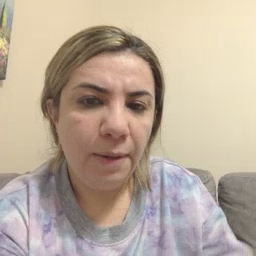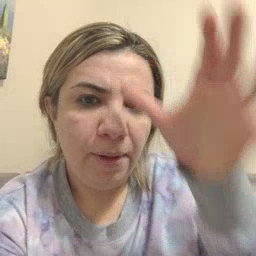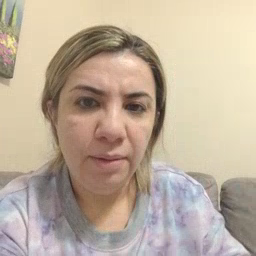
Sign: man